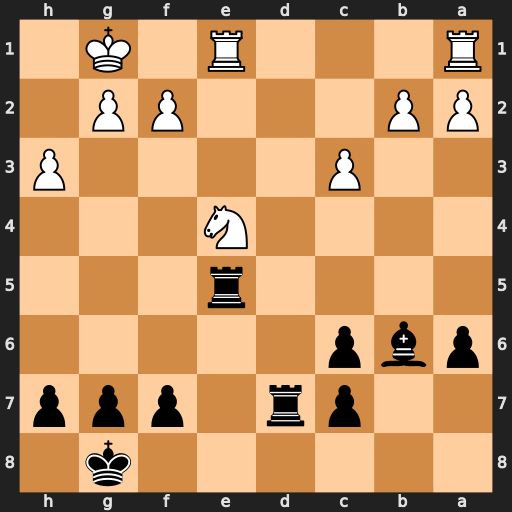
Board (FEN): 6k1/2pr1ppp/pbp5/4r3/4N3/2P4P/PP3PP1/R3R1K1
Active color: b
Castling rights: -
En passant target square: -
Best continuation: Rde7 Kf1 Rxe4 Rxe4 Rxe4